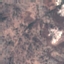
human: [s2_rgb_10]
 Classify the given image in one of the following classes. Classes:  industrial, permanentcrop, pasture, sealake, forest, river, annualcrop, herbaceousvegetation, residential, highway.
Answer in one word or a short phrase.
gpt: HerbaceousVegetation